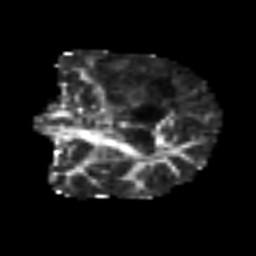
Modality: FA
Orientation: coronal
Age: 50
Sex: male
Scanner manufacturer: siemens
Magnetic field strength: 3 T
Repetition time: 6.1 s
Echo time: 0.101 s